Question: I am using OpenCV C++ to find the contours in a video. I want to count the no of contours present in video in a a specified region or in between two lines drawn in a video. For example a stream of contours are moving in a video and I want to count them when they reach to a specific region in a video. I will decrease the count as they leave the specific region in the video. I know some basic stuffs to find contour, calculate the area etc. But I am not getting any programming tips to count the no of contours within specified region. Please help me with the related topics and some tips on programming. (I do not want to use cvBlob.h library)
Basically I am counting the number of cars entered in that region. If car is entered I will increment the count and if it leaves the region then I will decrease the count.

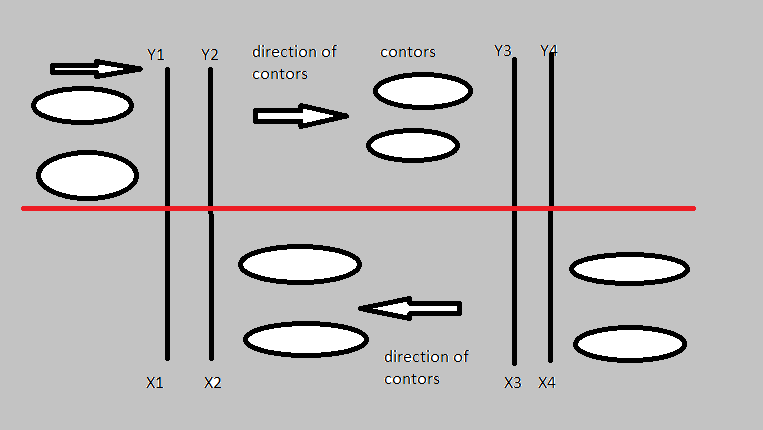
Answer: You can approximate the contour you found to a polygon or circle:
'''
for( int i = 0; i < contours.size(); i++ )
{ approxPolyDP( Mat(contours[i]), contours_poly[i], 3, true );
boundRect[i] = boundingRect( Mat(contours_poly[i]) )
}
'''
after that use the line equation 'y=a' and compare the coordinates of the corners of rectangle or the 'center+radius' of the circle to determine if the contour passed the line.